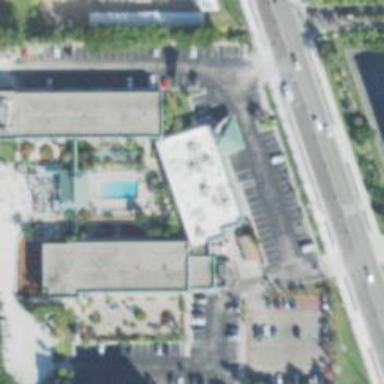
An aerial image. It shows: Hotel building.